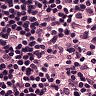
Metastatic tissue present: no